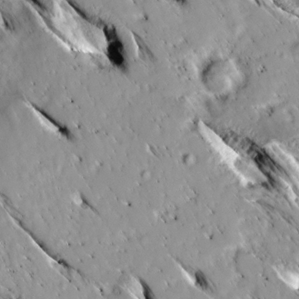
Label: non_frost